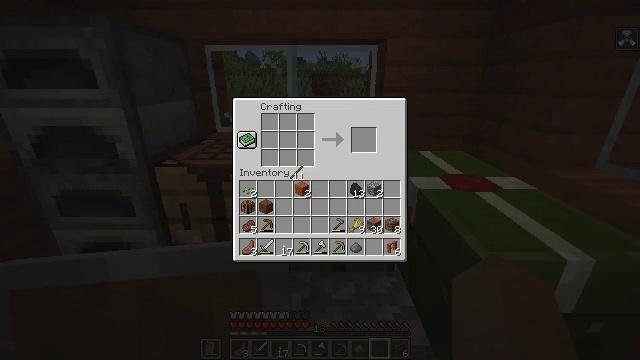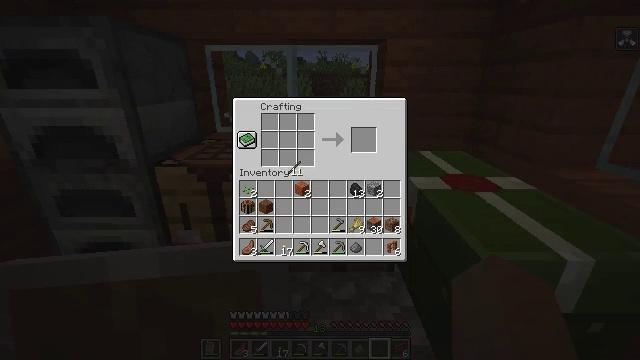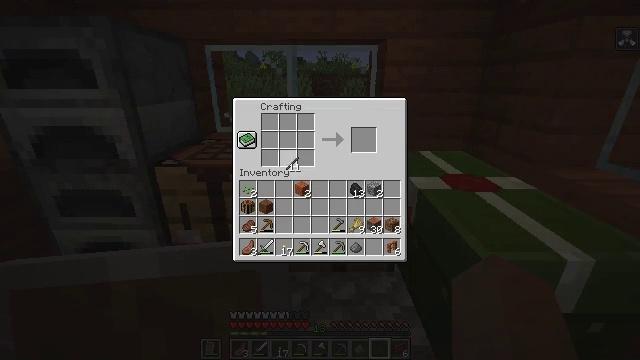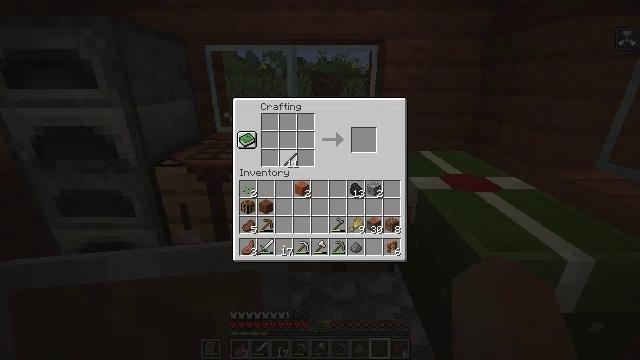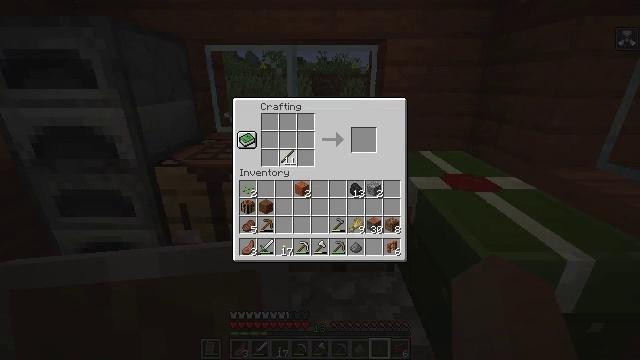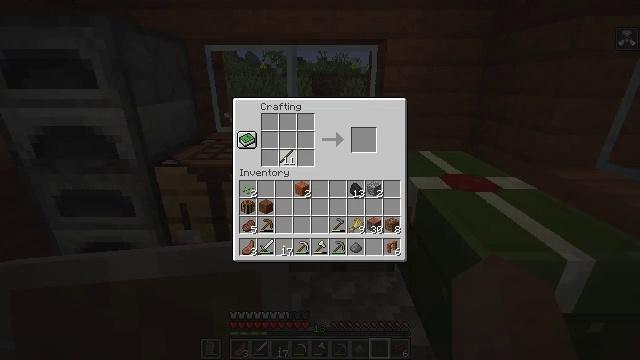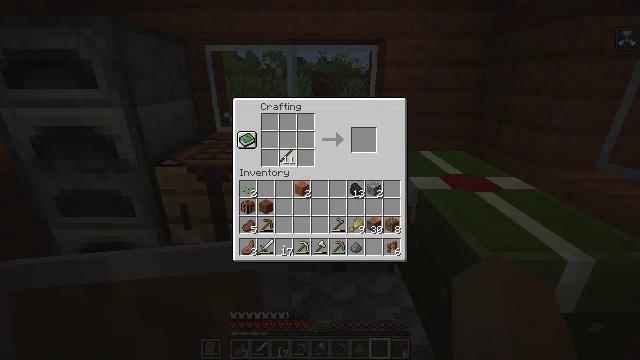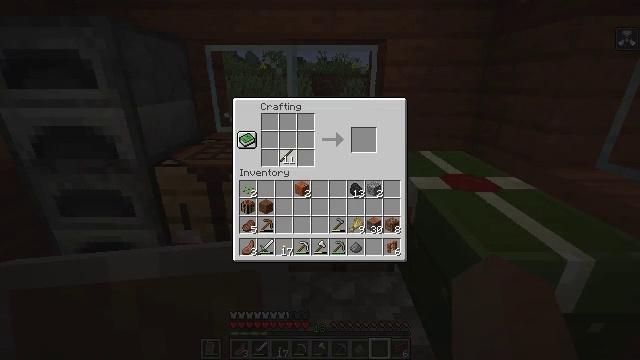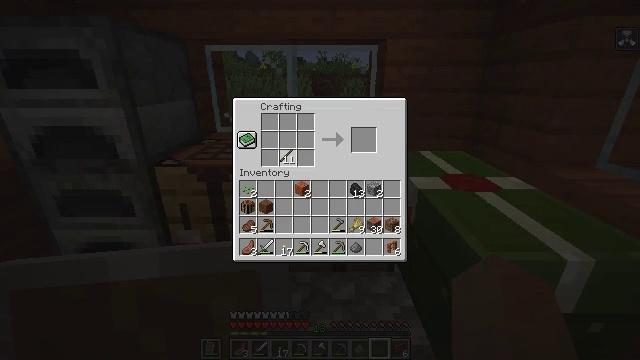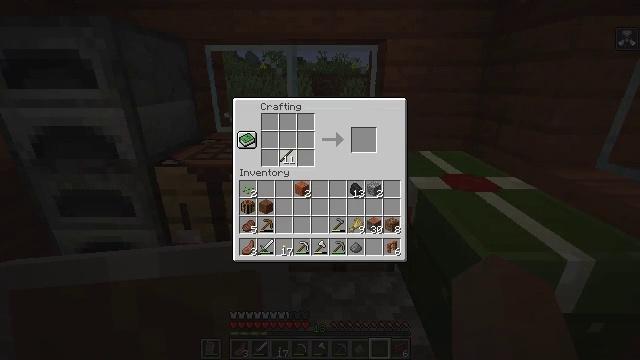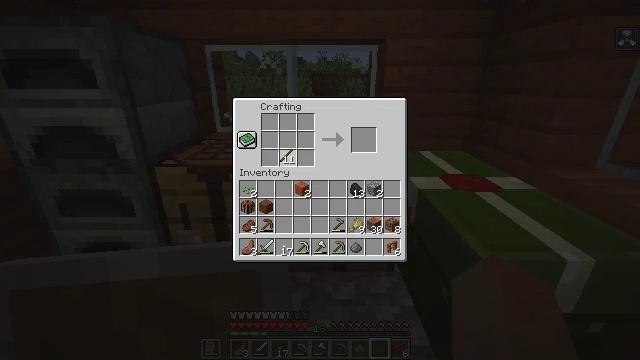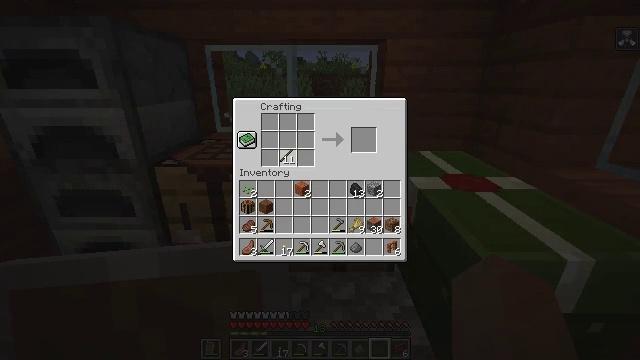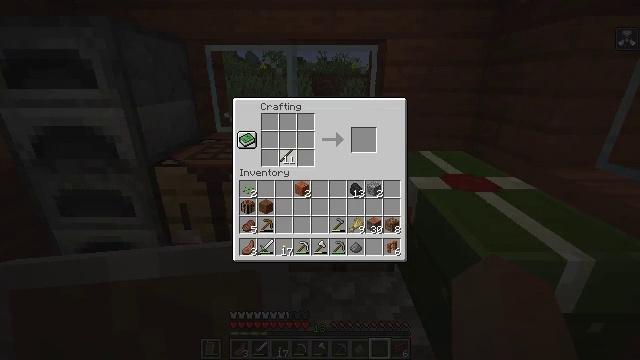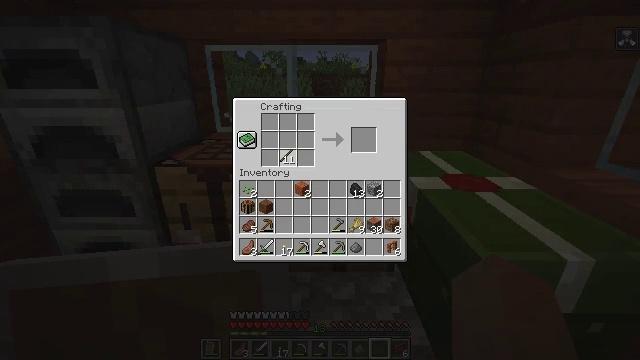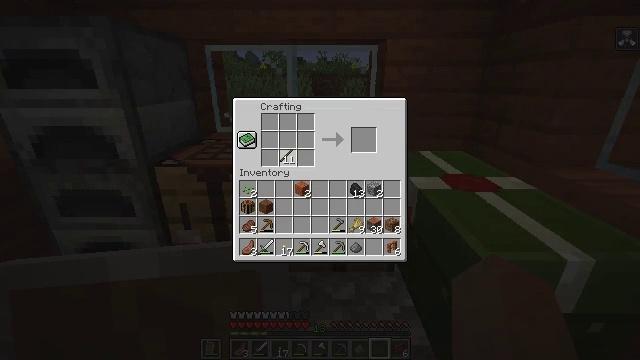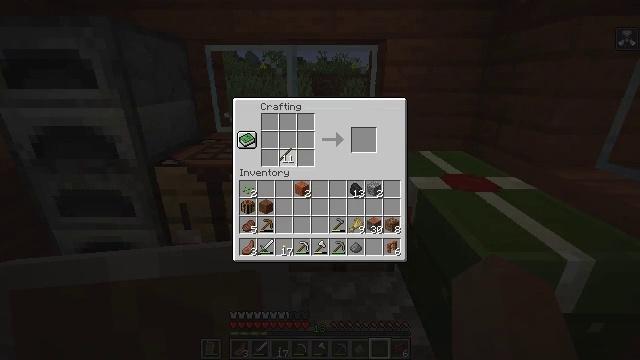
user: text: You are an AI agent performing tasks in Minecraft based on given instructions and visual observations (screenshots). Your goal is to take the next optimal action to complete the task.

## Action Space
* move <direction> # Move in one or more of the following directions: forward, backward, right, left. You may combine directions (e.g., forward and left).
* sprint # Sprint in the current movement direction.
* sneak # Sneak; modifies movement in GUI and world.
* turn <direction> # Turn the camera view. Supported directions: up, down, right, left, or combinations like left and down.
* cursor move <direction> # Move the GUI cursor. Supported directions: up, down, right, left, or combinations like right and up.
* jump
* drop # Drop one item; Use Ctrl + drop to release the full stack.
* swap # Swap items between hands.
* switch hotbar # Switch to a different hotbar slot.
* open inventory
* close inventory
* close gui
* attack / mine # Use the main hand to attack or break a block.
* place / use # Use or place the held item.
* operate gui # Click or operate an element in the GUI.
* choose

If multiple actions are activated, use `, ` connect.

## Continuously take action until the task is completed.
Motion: motion action
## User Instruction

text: Turn acacia wood into acacia planks.
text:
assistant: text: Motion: no_op
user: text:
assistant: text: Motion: no_op
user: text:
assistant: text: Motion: no_op
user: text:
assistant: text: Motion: no_op
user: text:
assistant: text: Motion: no_op
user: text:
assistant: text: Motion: no_op
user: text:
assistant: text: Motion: no_op
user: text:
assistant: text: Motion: no_op
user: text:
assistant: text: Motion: no_op
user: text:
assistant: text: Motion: no_op
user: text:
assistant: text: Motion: operate gui
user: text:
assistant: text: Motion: operate gui
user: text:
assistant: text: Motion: operate gui
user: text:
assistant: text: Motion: operate gui
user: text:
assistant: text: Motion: operate gui
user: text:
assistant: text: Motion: operate gui
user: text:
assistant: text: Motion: operate gui
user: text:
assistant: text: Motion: operate gui
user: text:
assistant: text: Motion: operate gui
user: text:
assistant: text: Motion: operate gui
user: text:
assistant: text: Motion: operate gui
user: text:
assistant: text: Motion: operate gui
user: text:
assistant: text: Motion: operate gui
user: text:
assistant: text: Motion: no_op
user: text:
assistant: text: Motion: cursor move down
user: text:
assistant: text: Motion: no_op
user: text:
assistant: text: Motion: cursor move right and down
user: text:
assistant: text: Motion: cursor move right
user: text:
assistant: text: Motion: no_op
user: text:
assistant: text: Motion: no_op